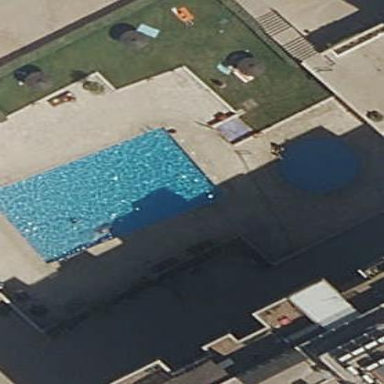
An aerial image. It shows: Swimming pool located in leisure land.